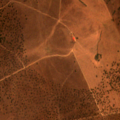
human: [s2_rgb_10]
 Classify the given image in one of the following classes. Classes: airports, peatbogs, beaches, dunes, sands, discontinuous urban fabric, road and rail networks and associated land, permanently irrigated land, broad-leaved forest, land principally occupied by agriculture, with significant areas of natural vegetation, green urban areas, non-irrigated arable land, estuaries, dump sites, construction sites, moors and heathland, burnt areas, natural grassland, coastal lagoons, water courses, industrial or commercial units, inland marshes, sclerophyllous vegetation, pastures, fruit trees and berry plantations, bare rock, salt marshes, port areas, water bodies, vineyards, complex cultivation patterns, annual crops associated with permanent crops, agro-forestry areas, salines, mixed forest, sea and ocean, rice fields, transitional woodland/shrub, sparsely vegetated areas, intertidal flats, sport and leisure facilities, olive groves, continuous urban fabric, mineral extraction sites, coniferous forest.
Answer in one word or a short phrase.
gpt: pastures, agro-forestry areas